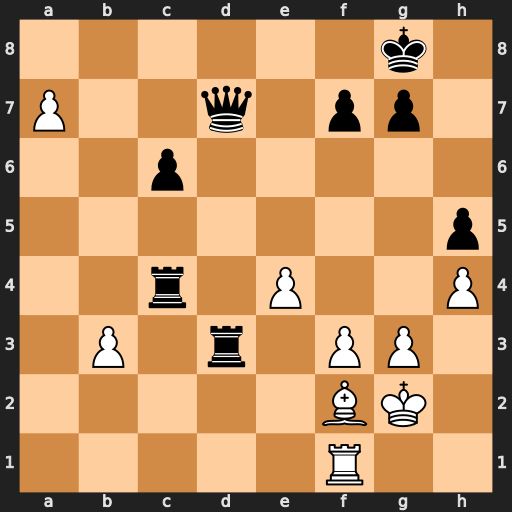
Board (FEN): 6k1/P2q1pp1/2p5/7p/2r1P2P/1P1r1PP1/5BK1/5R2
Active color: w
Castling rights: -
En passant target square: -
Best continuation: a8=Q+ Kh7 bxc4